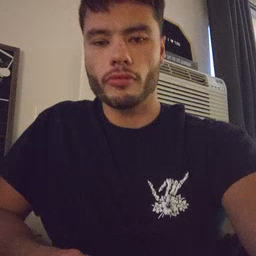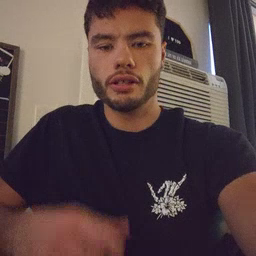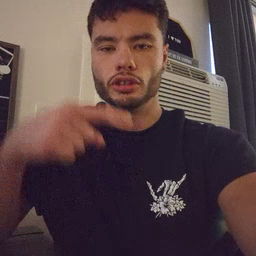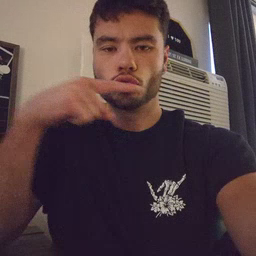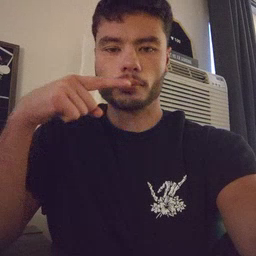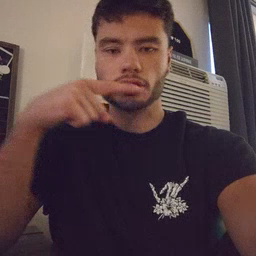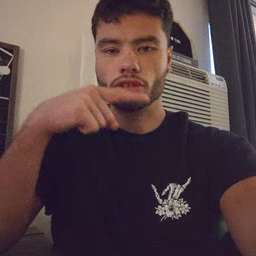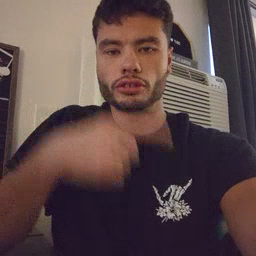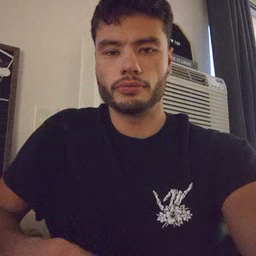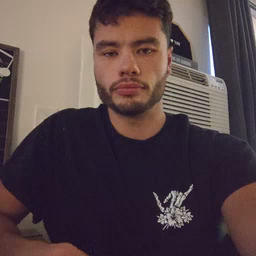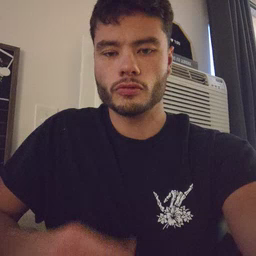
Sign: toothbrush